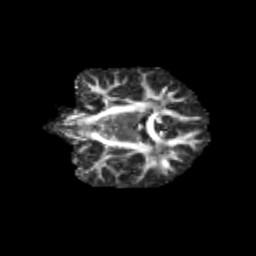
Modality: FA
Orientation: coronal
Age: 11
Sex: female
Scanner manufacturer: siemens
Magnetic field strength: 3 T
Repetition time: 3.8 s
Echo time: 0.07 s